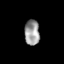
Tissue: skin
Cell type: Fibroblasts
Senescence score: 0.838
Nuclear area (px): 369
Mean DAPI intensity: 155.642